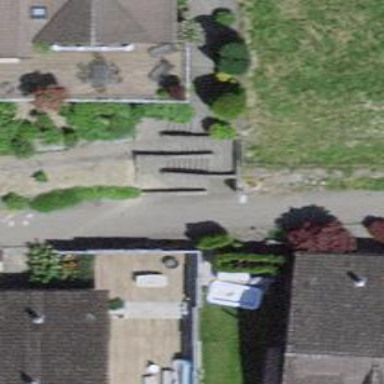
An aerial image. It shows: Road with steps.